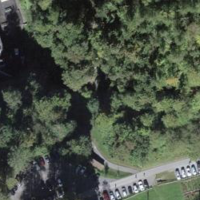
EUNIS habitat code: 41
Species observed at this site:
Mercurialis perennis